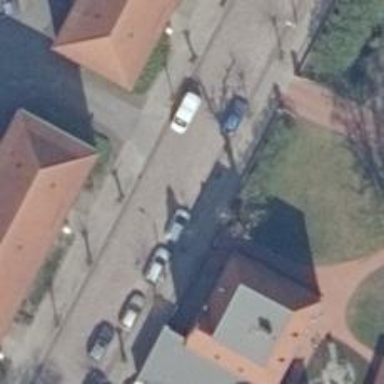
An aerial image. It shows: Residential road with sidewalks on both sides. There is parallel on-street parking lane on the right side.